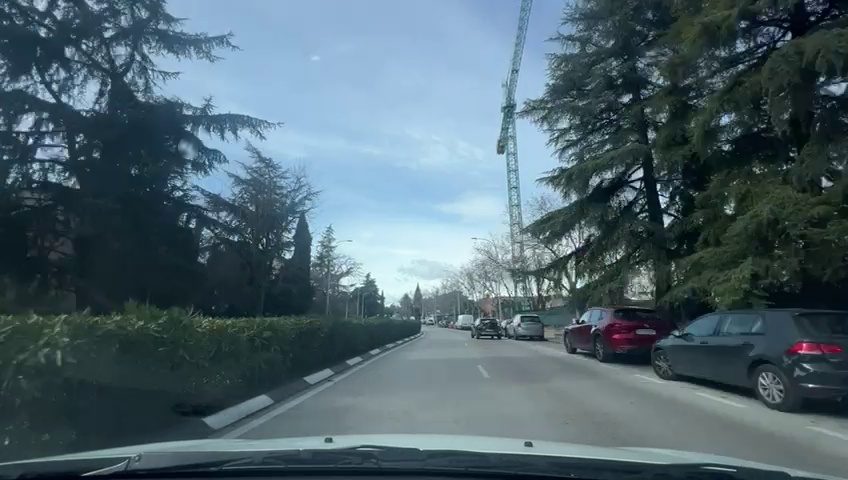
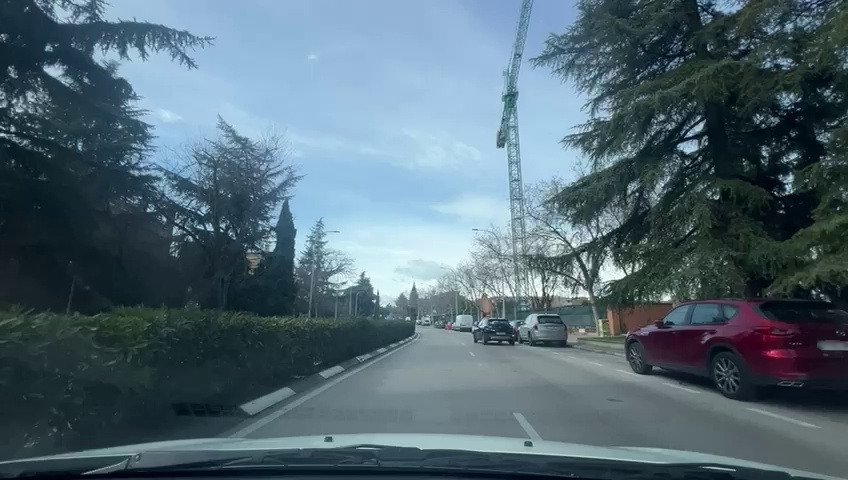
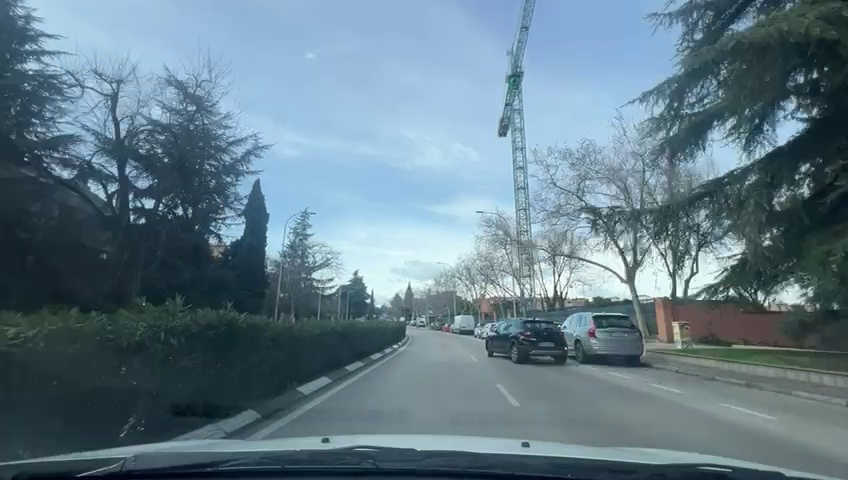
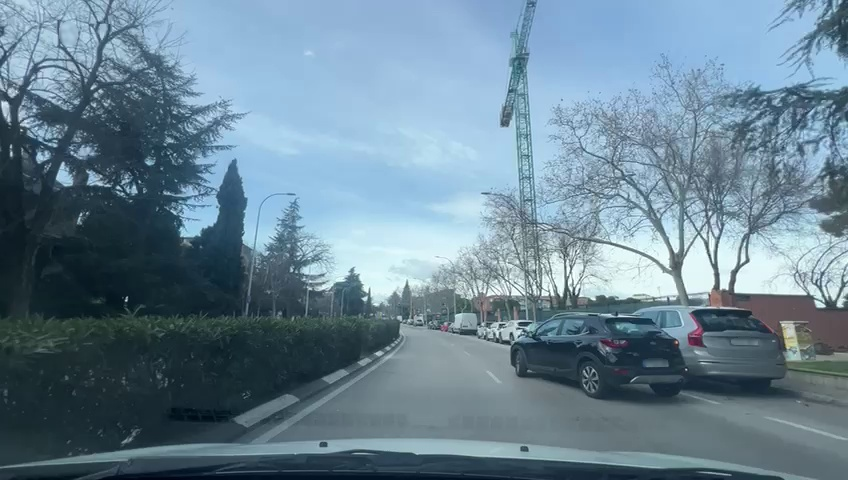
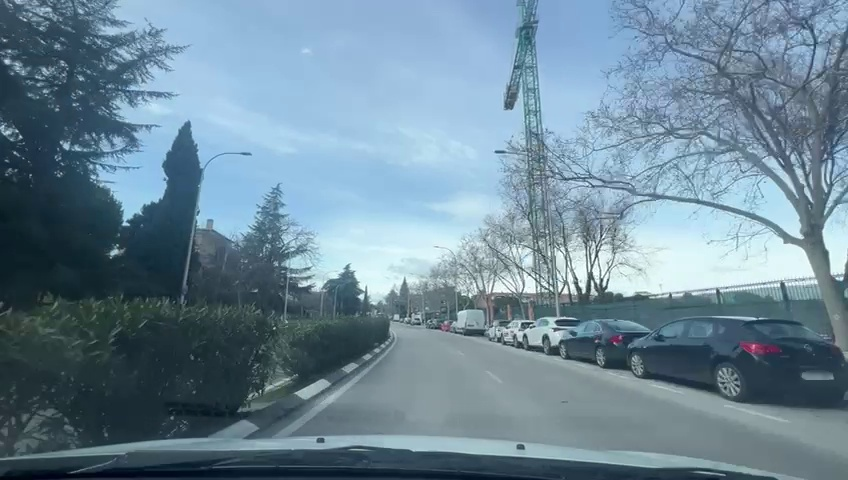
Situation: Lateral parked car
Question: Are vehicles present on the right side of the ego lane?
Answer: Yes
Reasoning: There is a black vehicle parking on the right side of the ego lane

Situation: Lateral parked car
Question: Are vehicles parked parallel or perpendicular to the roadway near the ego lane?
Answer: Yes
Reasoning: Other vehicles are present in the photos laterally parked on the right side of the ego lane

Situation: Lateral parked car
Question: Does the environment indicate an urban road where curbside parking is permitted?
Answer: Yes
Reasoning: There are trees and bushes indicating clearly a urban road

Situation: Lateral parked car
Question: Is the ego vehicle traveling in a middle lane with traffic lanes on both sides?
Answer: No
Reasoning: The ego car is travelling in the left lane with bushes in the left and jut a single car parking in the right adjacent lane

Situation: Lateral parked car
Question: Are vehicles present on the left side of the ego lane?
Answer: No
Reasoning: In the left there are only green bushes